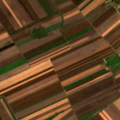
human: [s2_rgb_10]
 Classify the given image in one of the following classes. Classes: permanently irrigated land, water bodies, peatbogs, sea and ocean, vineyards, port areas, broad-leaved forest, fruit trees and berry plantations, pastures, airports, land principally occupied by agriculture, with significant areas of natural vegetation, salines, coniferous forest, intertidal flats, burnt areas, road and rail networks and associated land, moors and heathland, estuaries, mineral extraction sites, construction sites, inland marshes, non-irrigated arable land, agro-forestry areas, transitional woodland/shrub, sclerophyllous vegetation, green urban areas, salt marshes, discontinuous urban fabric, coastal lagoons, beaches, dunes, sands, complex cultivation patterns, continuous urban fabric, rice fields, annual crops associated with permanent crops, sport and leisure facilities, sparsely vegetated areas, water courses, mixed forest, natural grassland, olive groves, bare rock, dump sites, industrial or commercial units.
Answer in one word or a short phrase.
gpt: discontinuous urban fabric, non-irrigated arable land